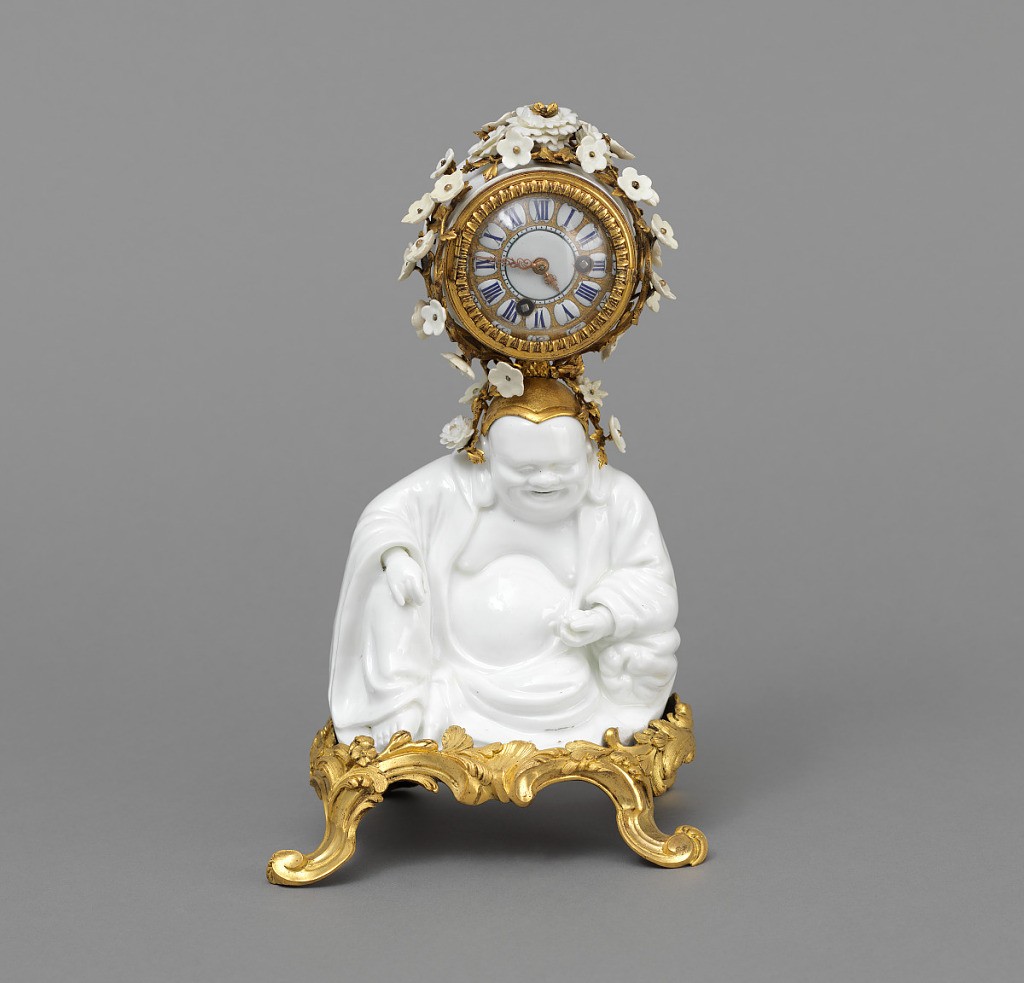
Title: Mantle Clock Supported by a Hotei ("Laughing Buddha")
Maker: Mennecy Porcelain Manufactory, French, active 1735 – 1773
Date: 1740–45
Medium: soft paste porcelain; enamel, brass, steel, glass, bronze, gold, porcelain
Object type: clock
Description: A white porcelain figure of Budai on a gilt bronze four legged base; circular clock in bronze housing covered in small white porcelain flowers on top of  figure's head.